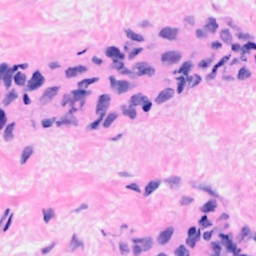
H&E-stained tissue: Breast